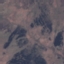
Land use / land cover: HerbaceousVegetation